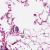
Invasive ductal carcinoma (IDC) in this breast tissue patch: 0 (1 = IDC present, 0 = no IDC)